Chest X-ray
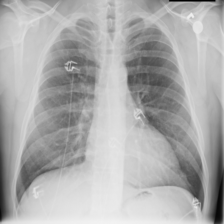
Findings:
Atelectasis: negative
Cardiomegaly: negative
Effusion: negative
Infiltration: negative
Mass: negative
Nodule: negative
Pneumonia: negative
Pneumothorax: negative
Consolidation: negative
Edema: negative
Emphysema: negative
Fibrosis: negative
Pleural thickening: negative
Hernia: negative